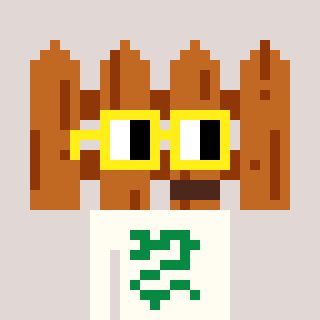
a pixel art character with square yellow glasses, a fence-shaped head and a grayscale-colored body on a warm background